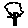
Label: tree